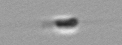
Label: flagellate_morphotype3